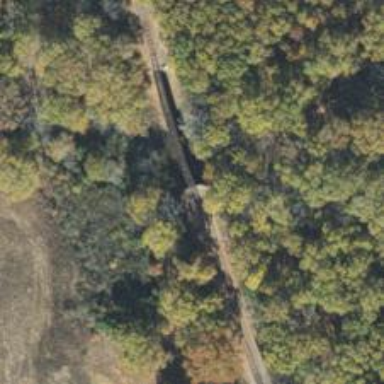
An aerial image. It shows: Truss bridge carrying railway line.